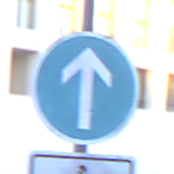
Verkehrszeichen: VorgeschriebeneFahrtrichtungGeradeaus
Zusatzzeichen unten: EinspurigeFahrzeugeFrei3
Umgebung: Outdoor, Urban
Tageszeit: SunriseSunset
Wetter: Clear
Licht: Natural
Jahreszeit: NotSpecified
Kontrast: LowContrast